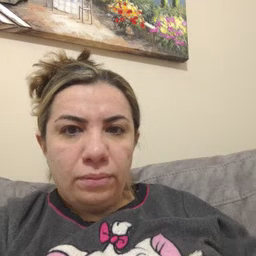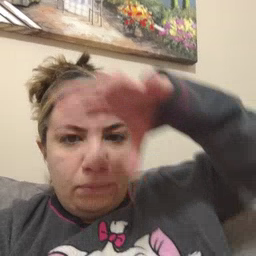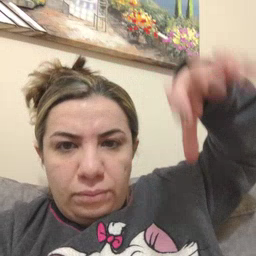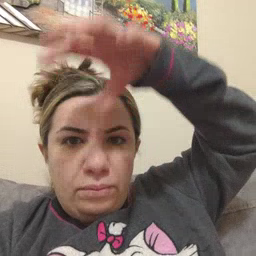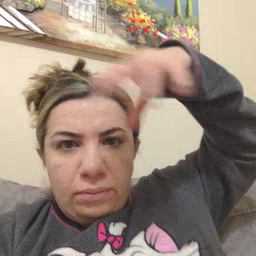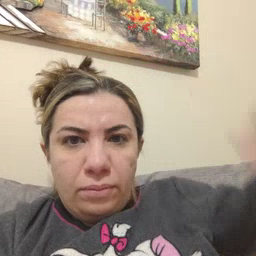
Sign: cloud